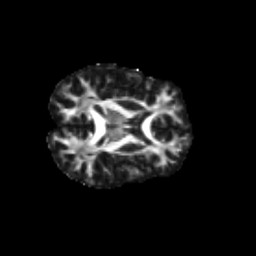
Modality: FA
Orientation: axial
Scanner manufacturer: siemens
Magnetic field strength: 3 T
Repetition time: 9.2 s
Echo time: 0.084 s